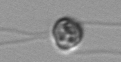
Label: flagellate_morphotype1